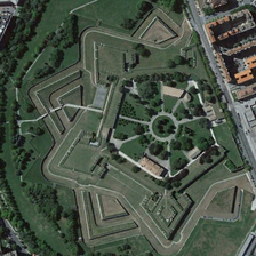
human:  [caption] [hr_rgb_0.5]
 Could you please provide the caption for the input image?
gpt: near some buildings  there is a square with a shape of two overlapped stelliform  in the center of which is a pentagon with trees and lawns .

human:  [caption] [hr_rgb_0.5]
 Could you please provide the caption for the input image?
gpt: There are some trees and pentagonal squares of lawns in the two overlapping star lawns.

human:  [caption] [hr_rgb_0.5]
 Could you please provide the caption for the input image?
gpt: there is a pentagonal square in the center of the star shaped park .

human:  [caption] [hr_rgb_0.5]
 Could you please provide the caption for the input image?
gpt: it is an esthetic polygonal square alongside a straight road and several buildings .

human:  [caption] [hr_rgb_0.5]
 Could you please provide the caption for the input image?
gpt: There are several pentagonal trees and lawns on the two overlapping star lawns.